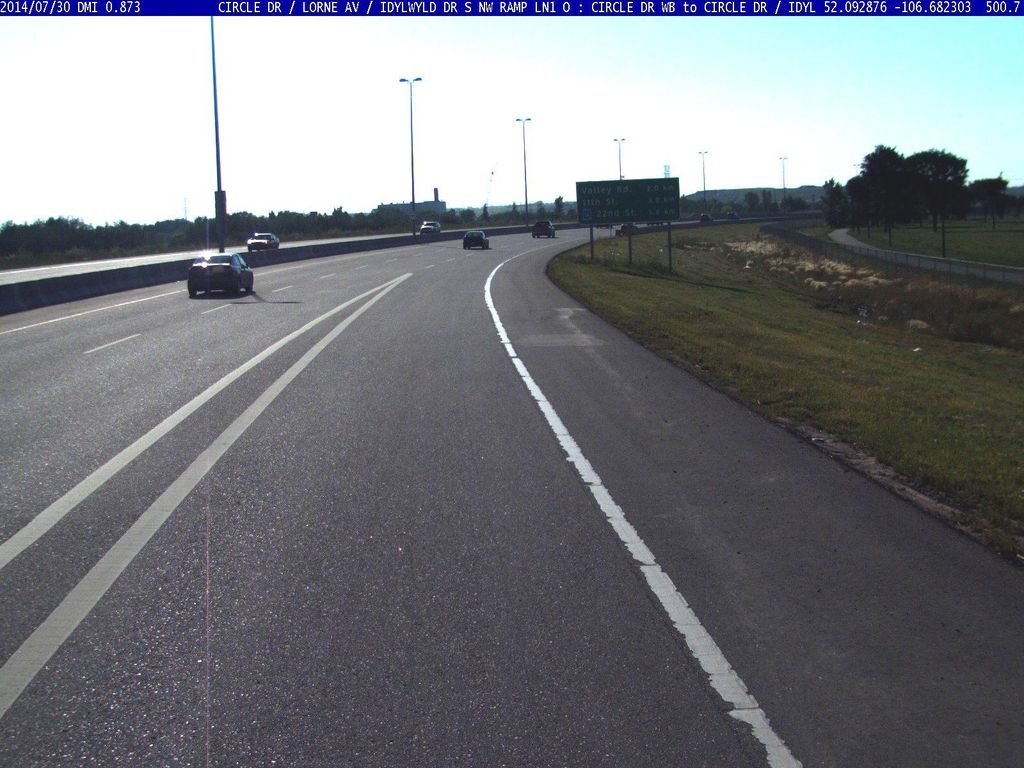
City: saskatoon